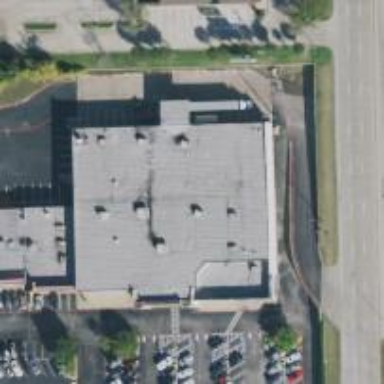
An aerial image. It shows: Retail building.